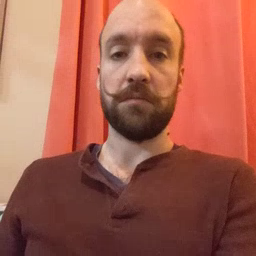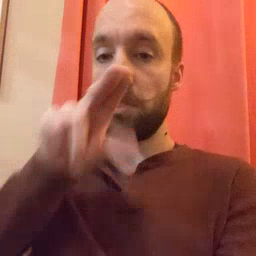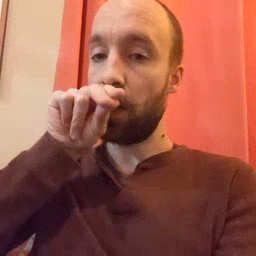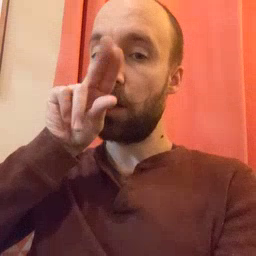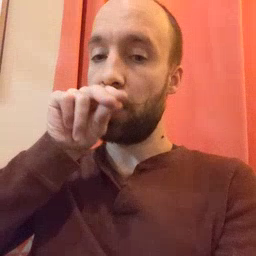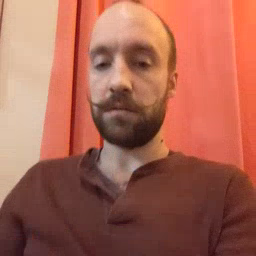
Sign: duck